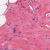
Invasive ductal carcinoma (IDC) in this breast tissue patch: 0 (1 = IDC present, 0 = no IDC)